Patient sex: M
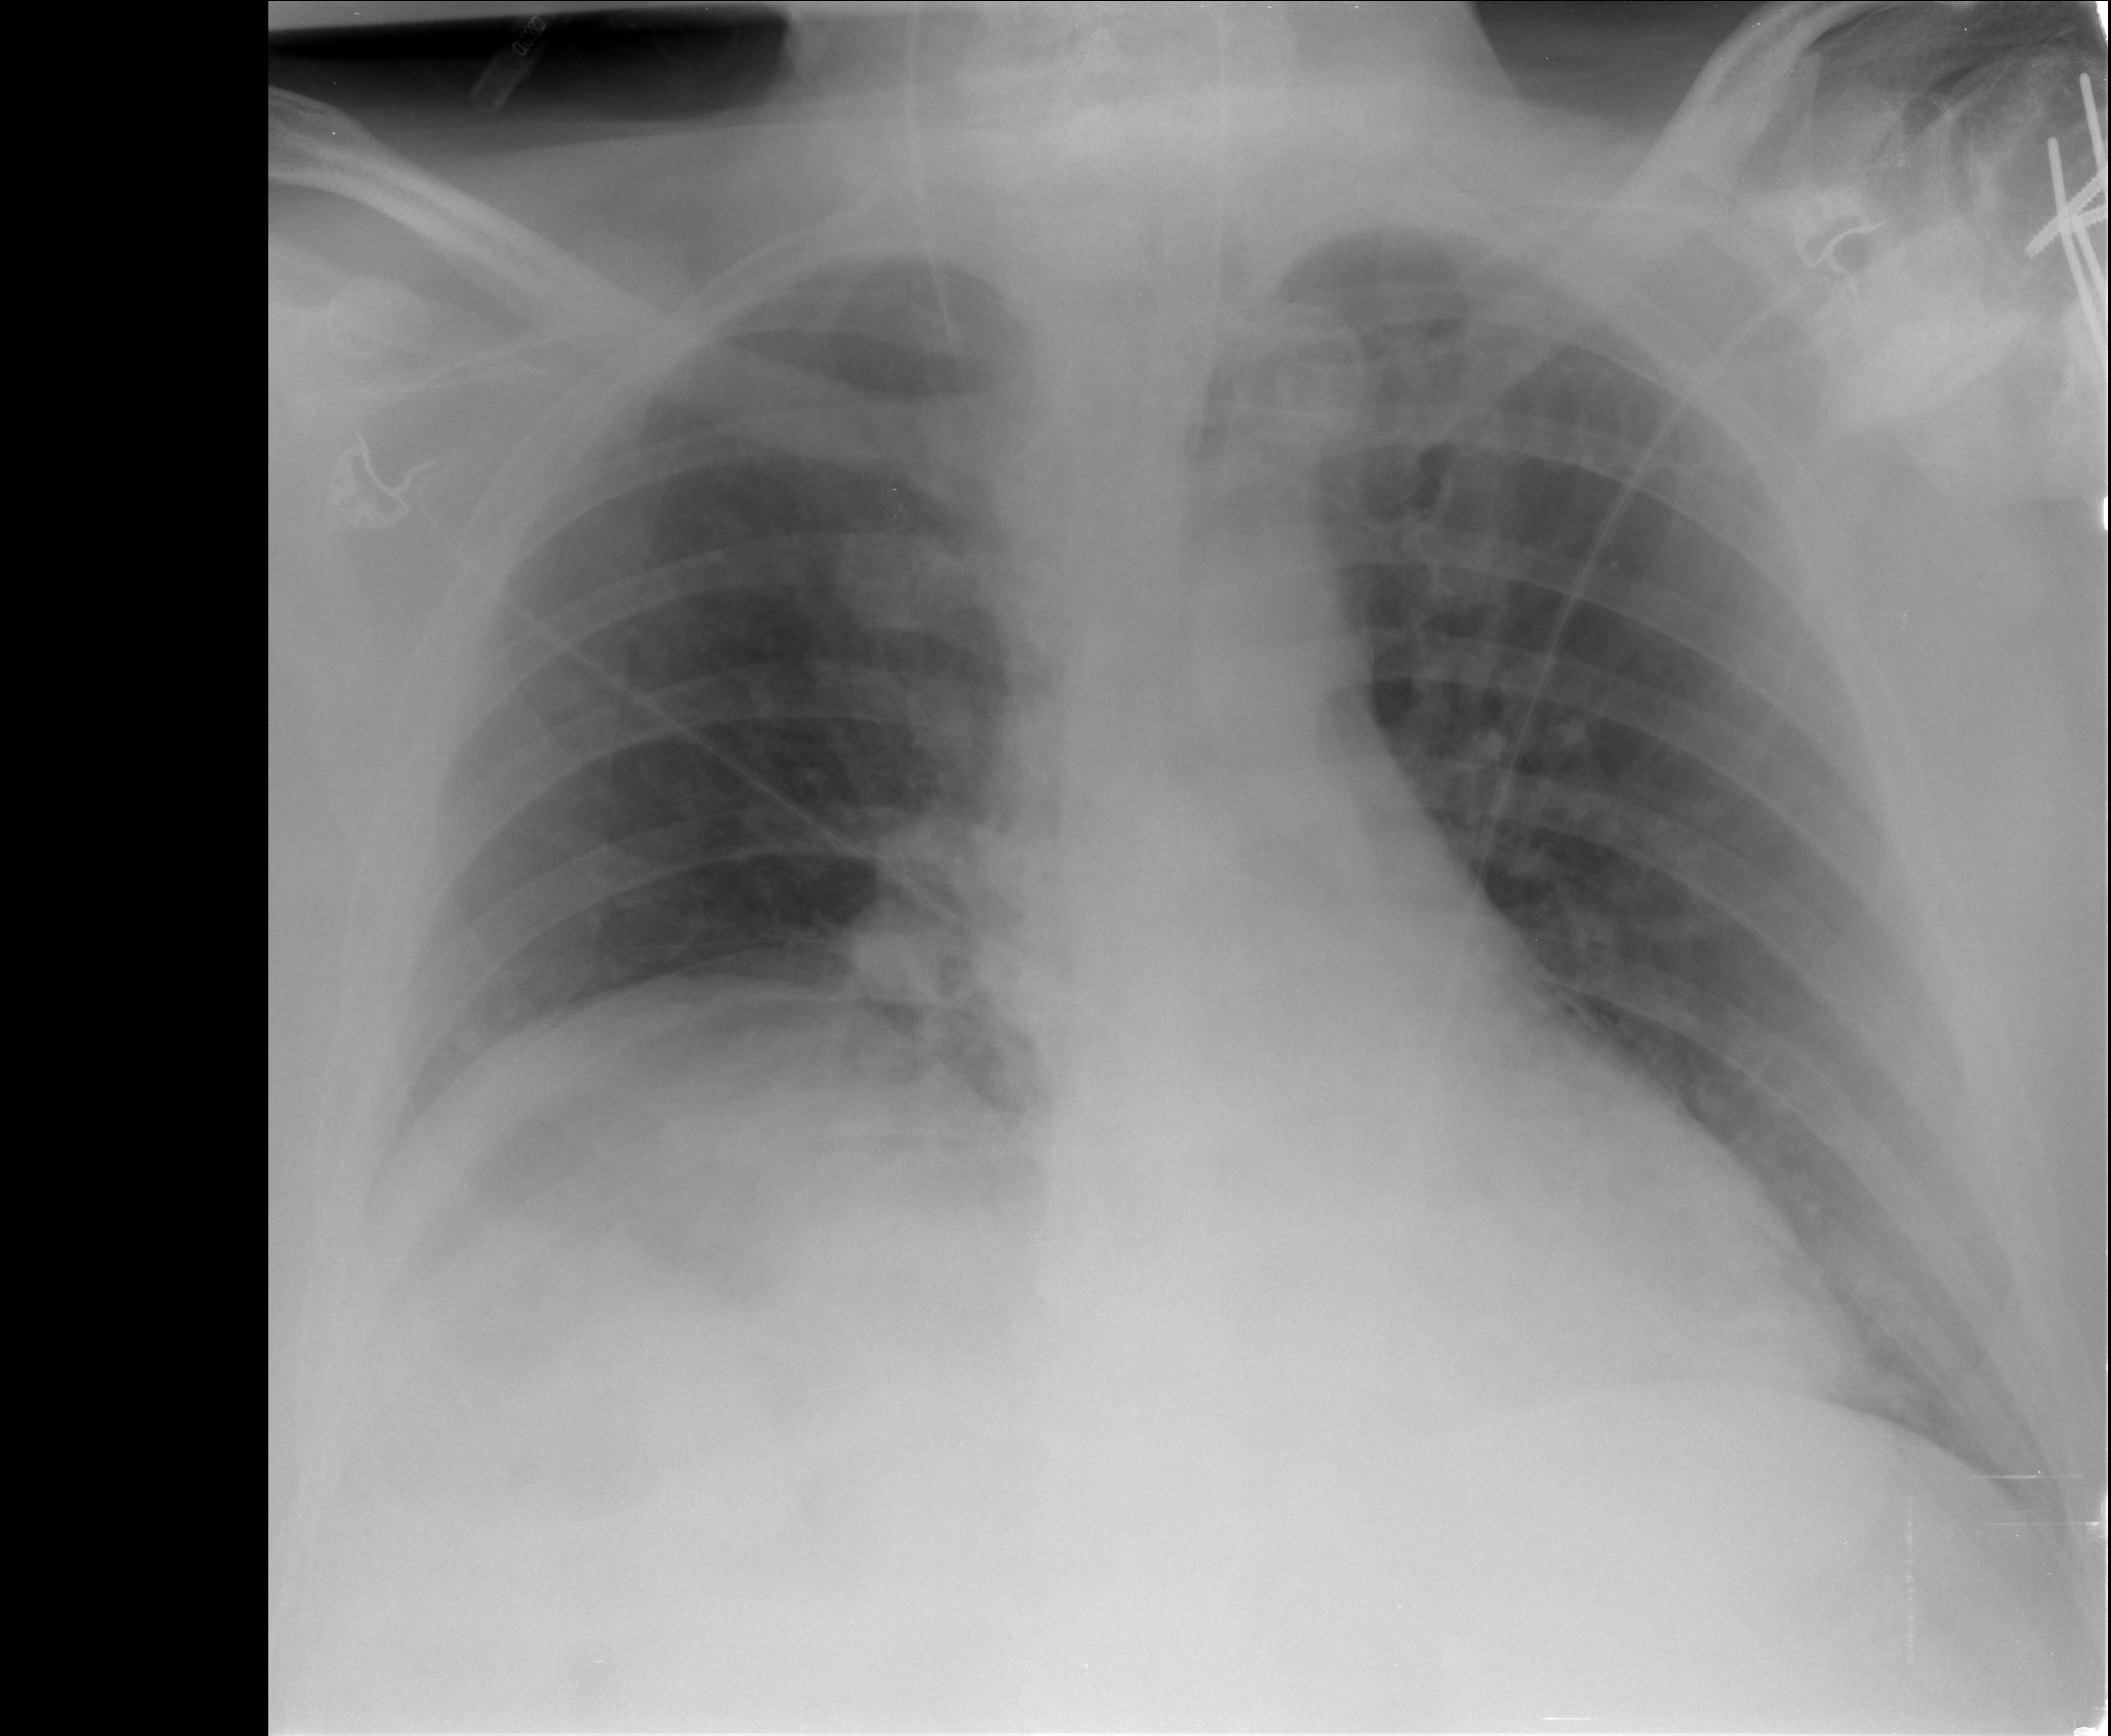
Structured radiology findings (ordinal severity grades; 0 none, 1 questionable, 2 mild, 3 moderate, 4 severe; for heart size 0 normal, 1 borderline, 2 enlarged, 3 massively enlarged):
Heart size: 0
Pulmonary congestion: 0
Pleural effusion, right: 2
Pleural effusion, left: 0
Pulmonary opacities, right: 0
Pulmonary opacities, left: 1
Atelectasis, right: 1
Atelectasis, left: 0